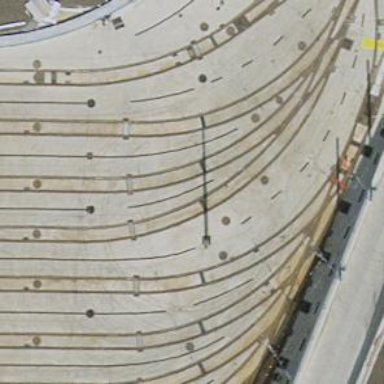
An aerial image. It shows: Tram railway service yard with electrified contact line.